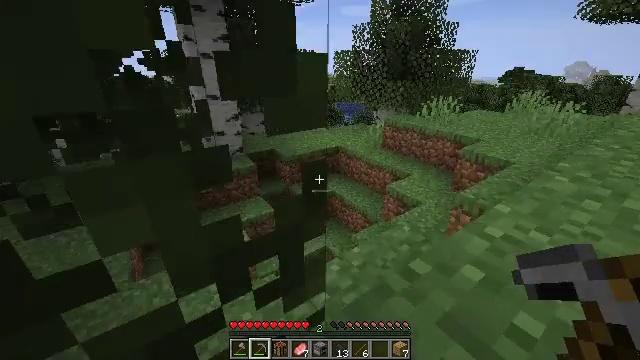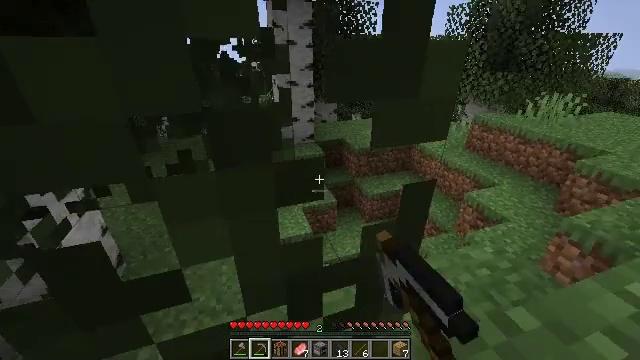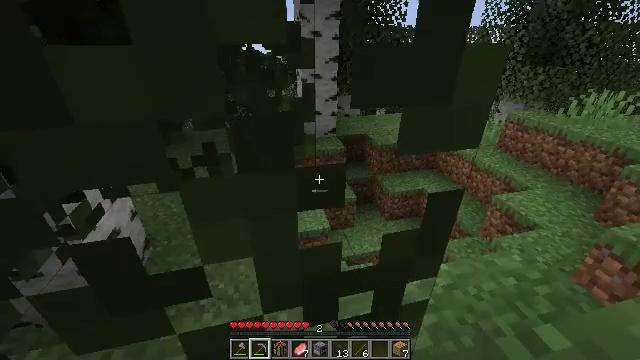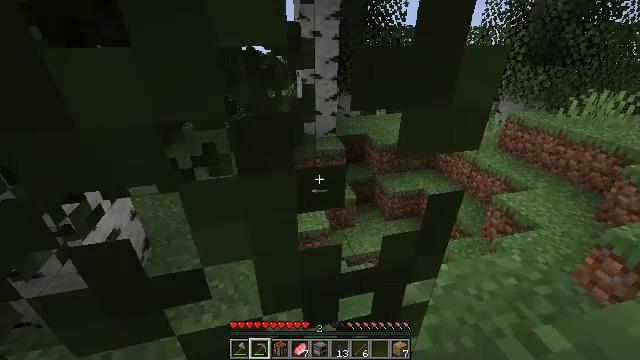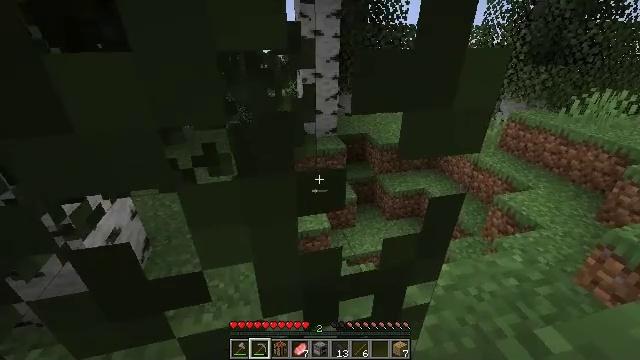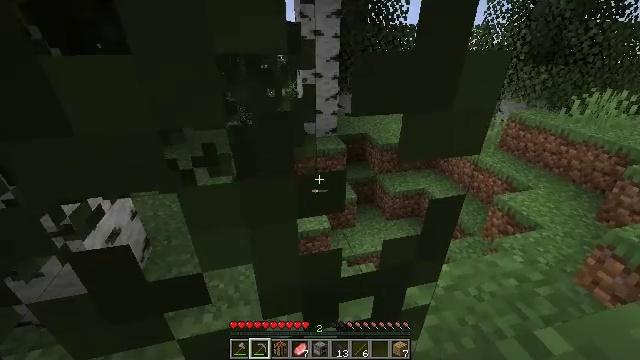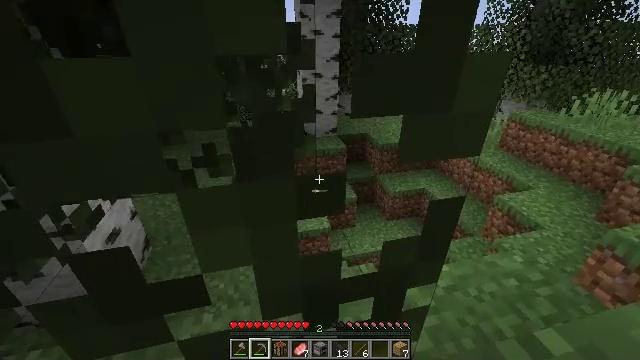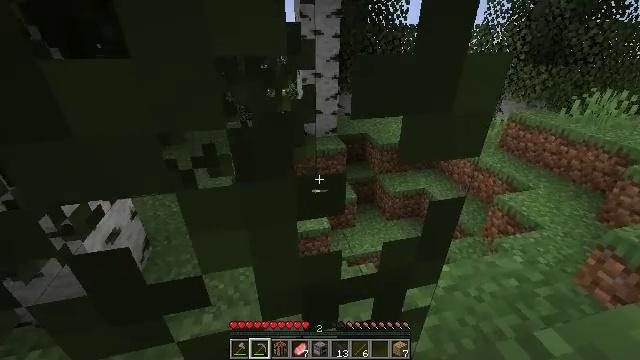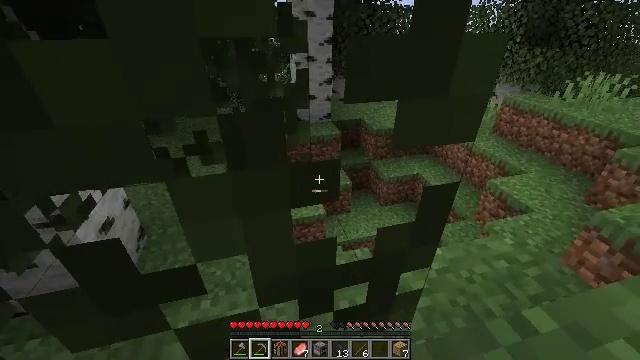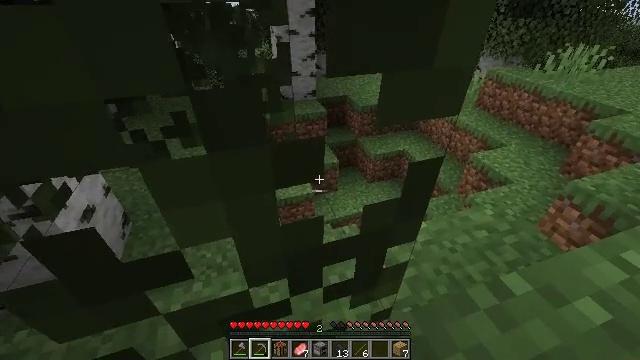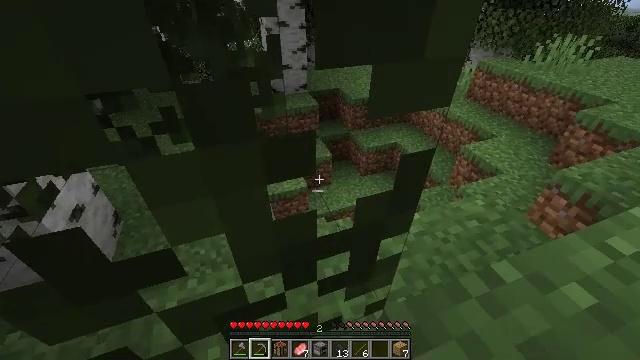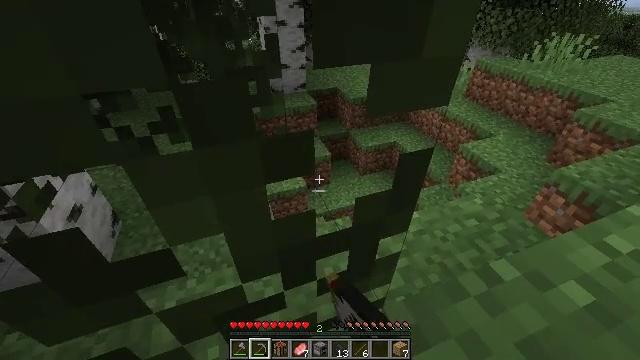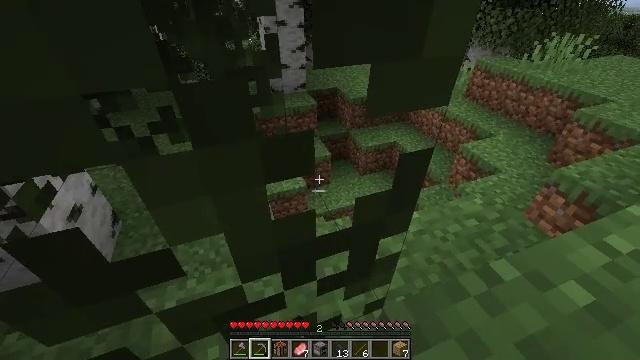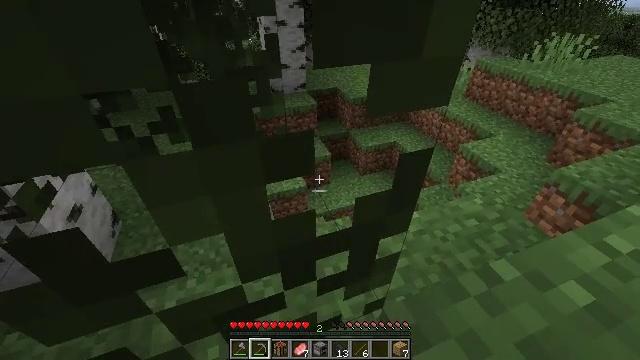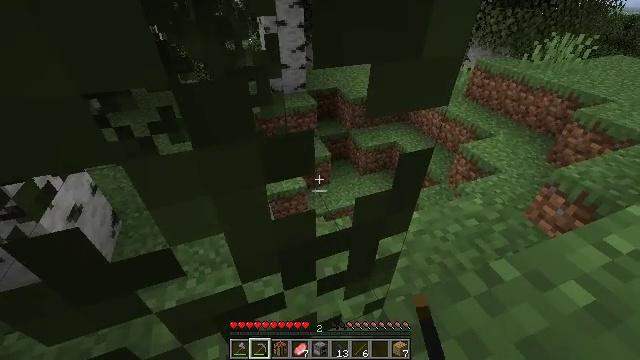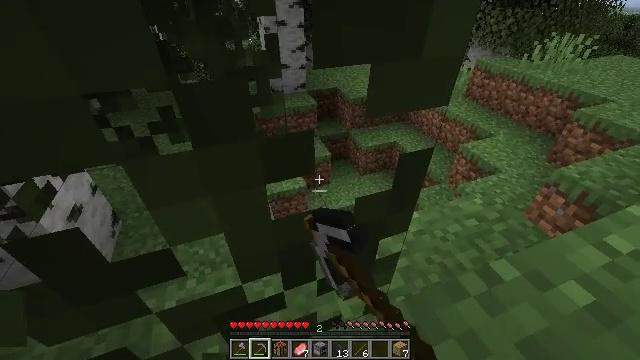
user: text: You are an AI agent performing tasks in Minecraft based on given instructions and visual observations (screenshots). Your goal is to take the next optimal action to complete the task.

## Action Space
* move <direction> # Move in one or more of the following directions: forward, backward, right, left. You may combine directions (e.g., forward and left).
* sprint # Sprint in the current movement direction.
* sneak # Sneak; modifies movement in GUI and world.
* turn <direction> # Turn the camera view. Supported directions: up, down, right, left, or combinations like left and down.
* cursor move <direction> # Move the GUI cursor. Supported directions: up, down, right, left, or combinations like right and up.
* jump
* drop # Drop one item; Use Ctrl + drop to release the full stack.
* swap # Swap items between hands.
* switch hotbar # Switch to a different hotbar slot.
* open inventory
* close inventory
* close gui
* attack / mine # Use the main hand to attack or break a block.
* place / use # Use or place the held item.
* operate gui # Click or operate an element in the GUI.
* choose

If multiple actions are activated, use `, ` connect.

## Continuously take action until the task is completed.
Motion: motion action
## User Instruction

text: Collect birch leaves from the tree.
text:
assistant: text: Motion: move forward, sprint, turn left and down, attack / mine
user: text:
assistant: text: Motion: move forward, sprint, turn left and down, attack / mine
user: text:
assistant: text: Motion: move forward, sprint, attack / mine
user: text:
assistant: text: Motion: move forward, sprint, attack / mine
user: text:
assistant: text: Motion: move forward, sprint, attack / mine
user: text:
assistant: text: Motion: move forward, sprint, attack / mine
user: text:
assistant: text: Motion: move forward, sprint, attack / mine
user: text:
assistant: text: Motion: move forward, sprint, turn right and down, attack / mine
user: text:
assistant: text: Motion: move forward, sprint, turn right and down, attack / mine
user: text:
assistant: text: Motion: move forward, sprint, turn right and down, attack / mine
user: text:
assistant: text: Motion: move forward, sprint, attack / mine
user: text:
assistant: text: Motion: move forward, sprint, attack / mine
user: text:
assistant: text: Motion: move forward, sprint, attack / mine
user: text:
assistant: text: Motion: move forward, sprint, attack / mine
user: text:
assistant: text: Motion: move forward, sprint, attack / mine
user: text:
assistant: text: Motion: move forward, sprint, turn left, attack / mine
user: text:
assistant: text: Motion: move forward, sprint, turn left, attack / mine
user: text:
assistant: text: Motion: move forward, sprint, attack / mine
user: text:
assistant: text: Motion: move forward, attack / mine
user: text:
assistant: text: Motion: move forward, attack / mine
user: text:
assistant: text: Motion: move forward, attack / mine
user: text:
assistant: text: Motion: move forward, attack / mine
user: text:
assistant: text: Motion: move forward, attack / mine
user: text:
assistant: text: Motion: move forward, turn right and down, attack / mine
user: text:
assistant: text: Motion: move forward, turn right, attack / mine
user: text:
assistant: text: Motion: no_op